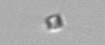
Label: Chaetoceros_tenuissimus